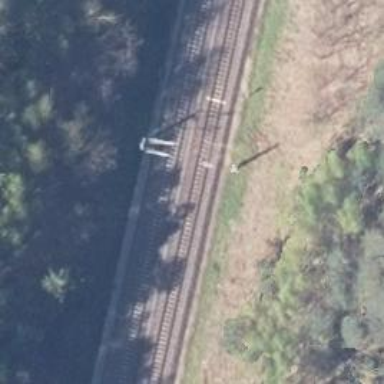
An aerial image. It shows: Milestone along the railway track with catenary mast.